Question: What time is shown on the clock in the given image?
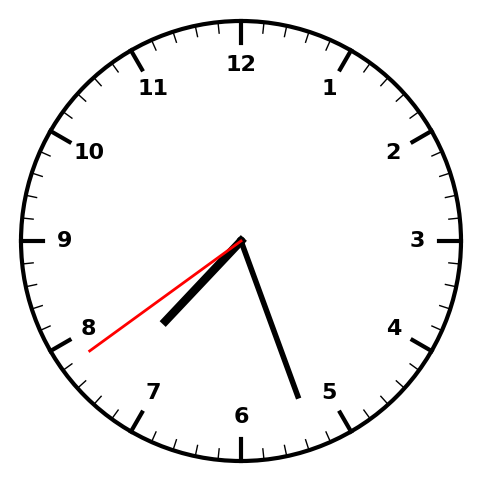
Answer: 07:26:39